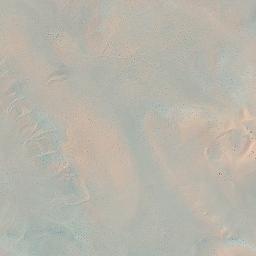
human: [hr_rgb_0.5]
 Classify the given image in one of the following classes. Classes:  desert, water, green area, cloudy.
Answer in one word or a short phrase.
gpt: desert